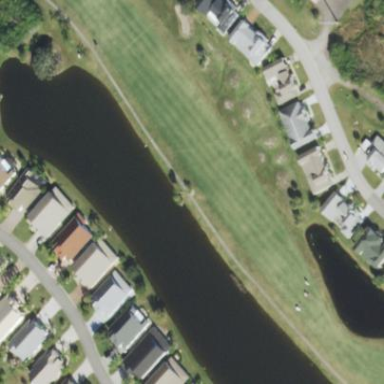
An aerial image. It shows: Water hazard in golf course. The hazard is natural water feature.